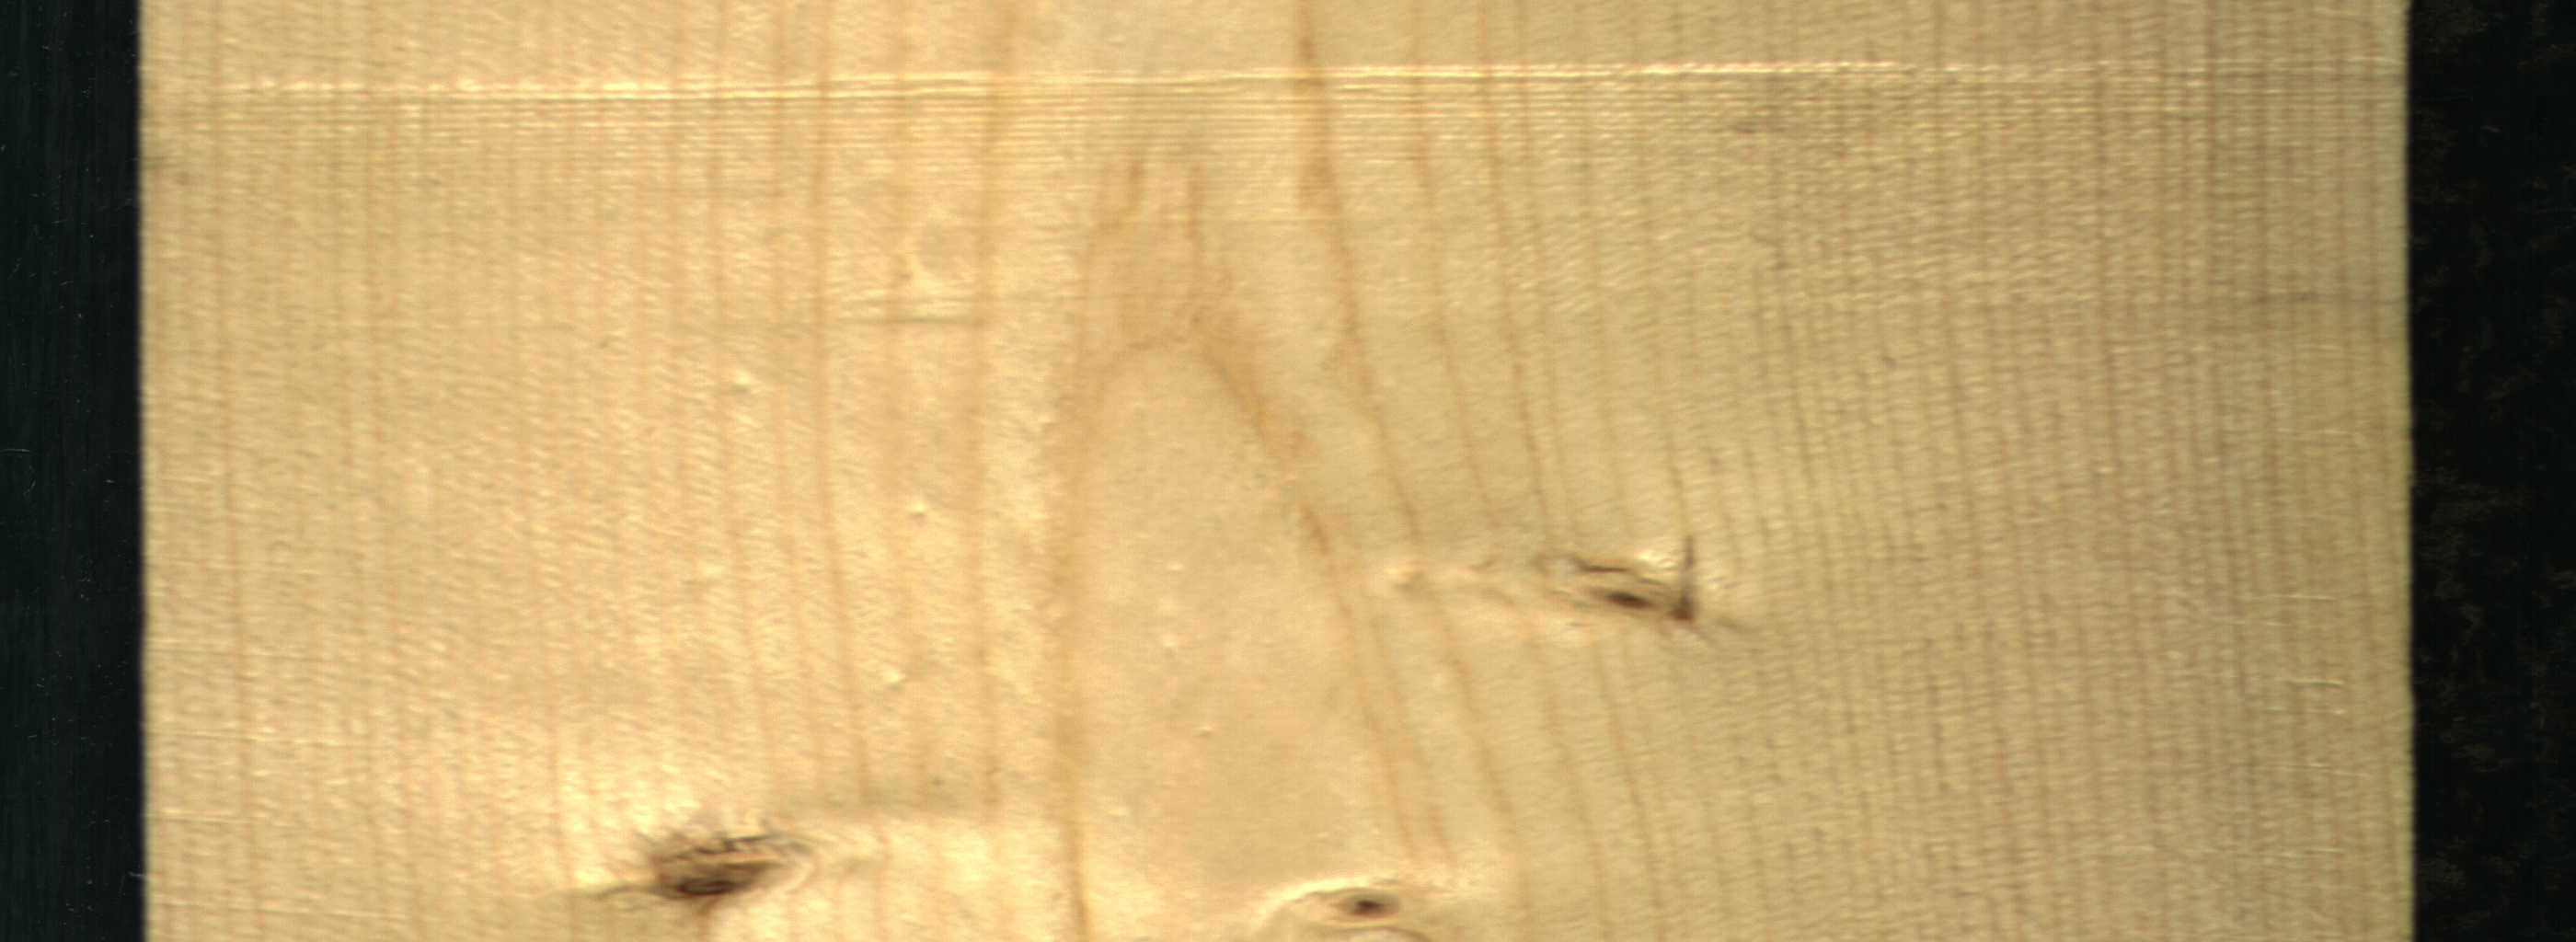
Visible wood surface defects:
Live_Knot
Live_Knot
Live_Knot